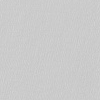
Atmospheric dust classification: not_dusty